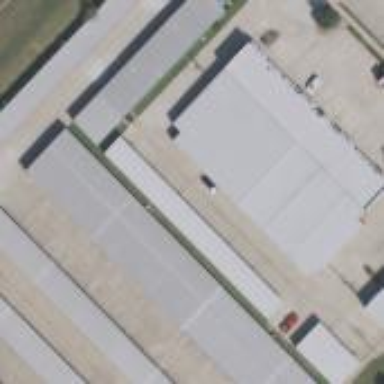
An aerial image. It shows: Warehouse.